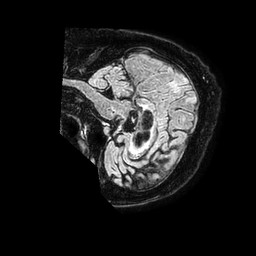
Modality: FLAIR
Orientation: sagittal
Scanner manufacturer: philips
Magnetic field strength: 1.5 T
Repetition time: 4.8 s
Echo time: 0.2885 s